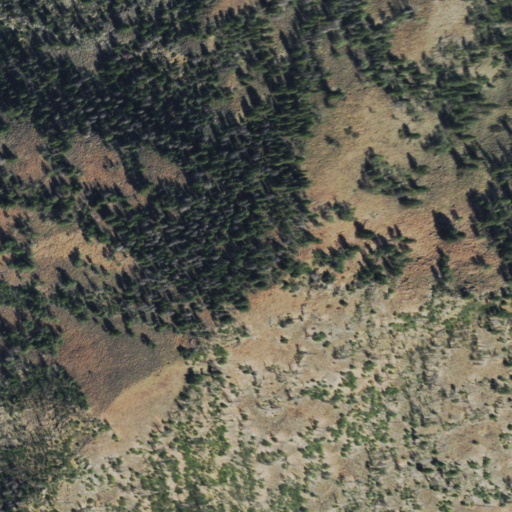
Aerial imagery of mountain in Colorado named North Saddle Peak containing evergreen forest, grassland, shrub, deciduous forest, and mixed forest